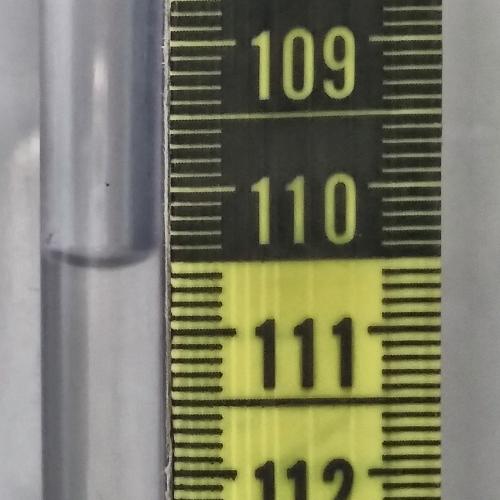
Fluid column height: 110.5 cm